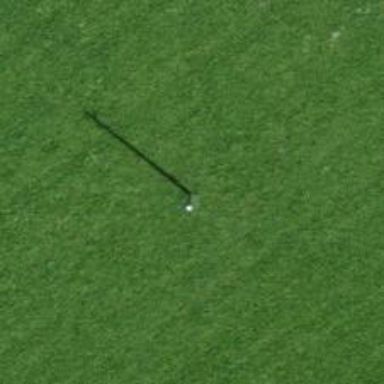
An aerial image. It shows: Power pole.